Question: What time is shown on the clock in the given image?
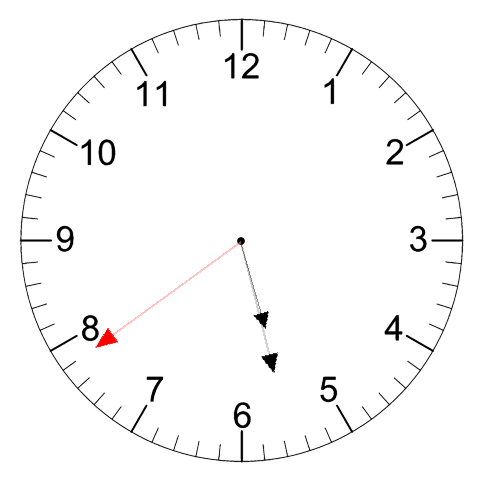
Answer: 05:27:39